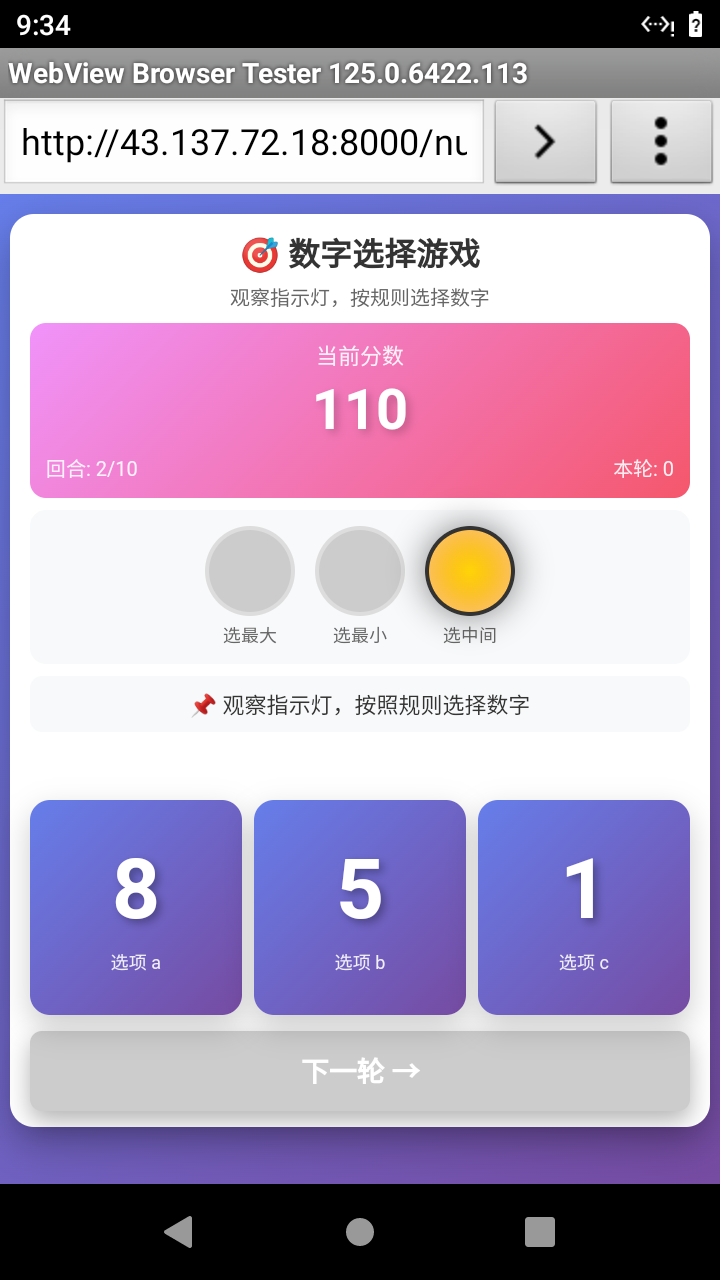

Select the correct number based on the traffic light color.
Answer: 1